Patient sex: M
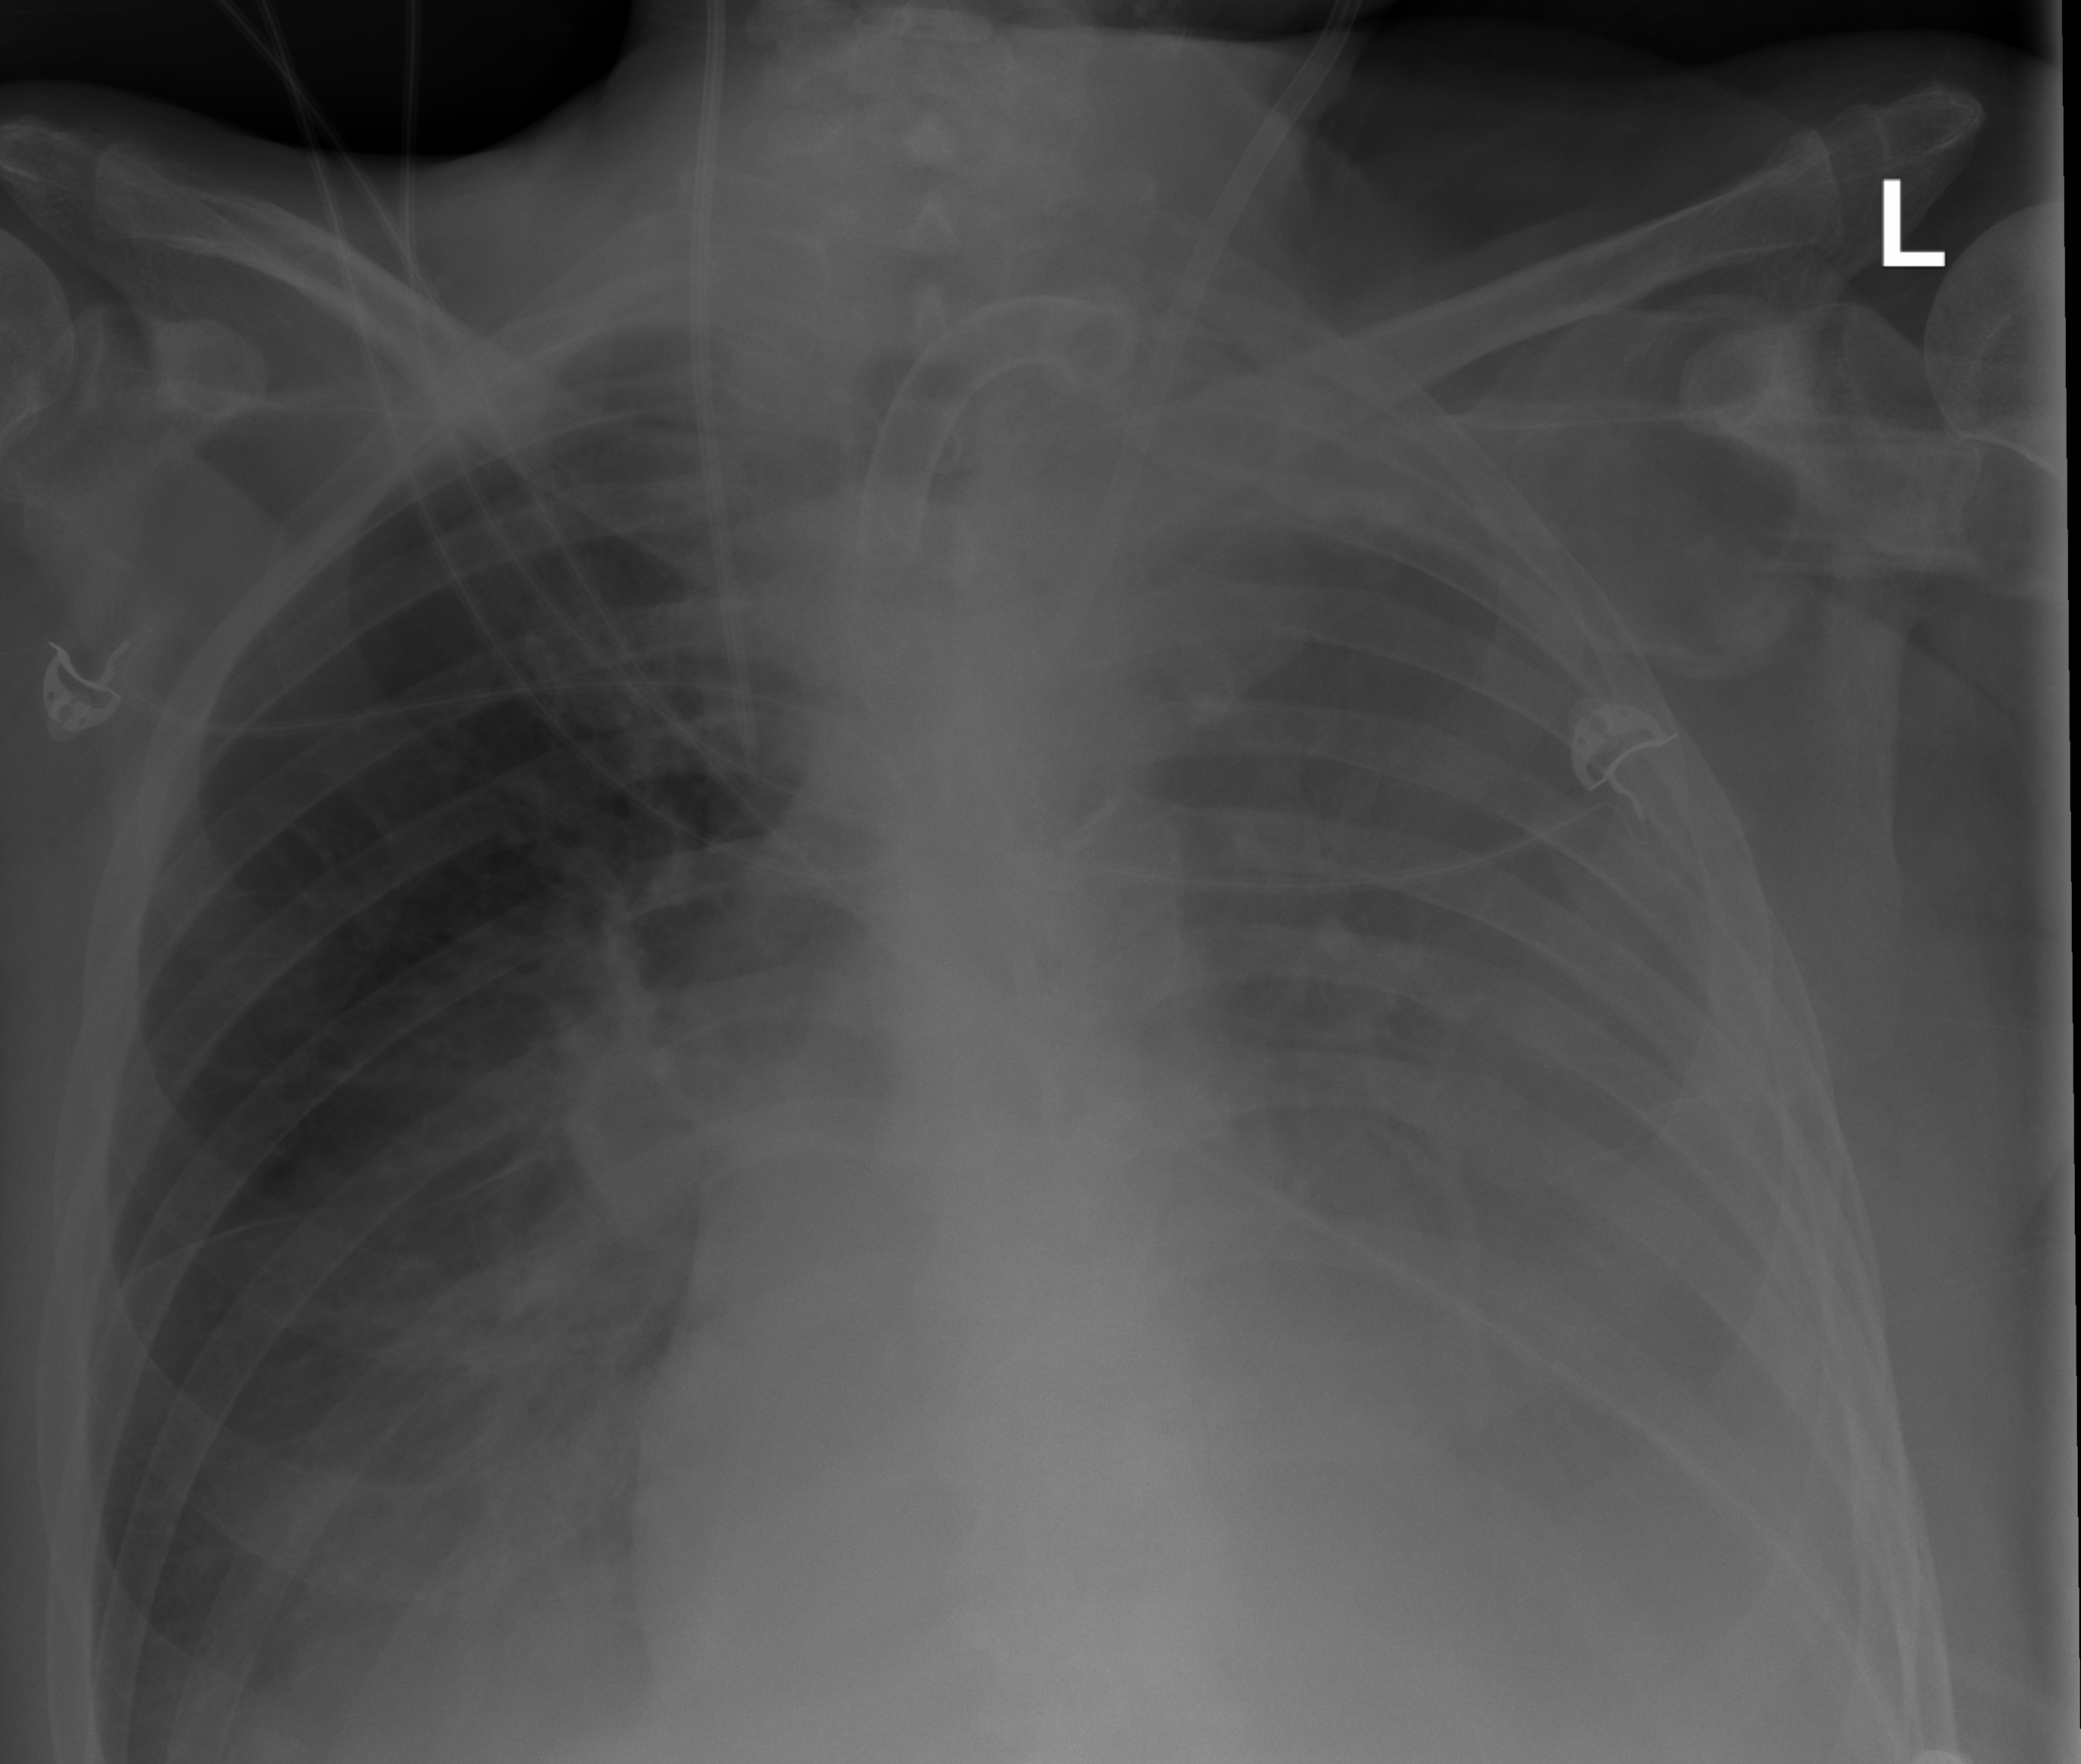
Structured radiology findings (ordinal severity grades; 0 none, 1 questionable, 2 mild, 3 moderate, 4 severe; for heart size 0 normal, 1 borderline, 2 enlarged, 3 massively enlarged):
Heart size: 2
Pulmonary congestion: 0
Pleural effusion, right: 2
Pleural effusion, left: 3
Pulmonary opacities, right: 2
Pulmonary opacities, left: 0
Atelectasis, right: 2
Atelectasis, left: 2